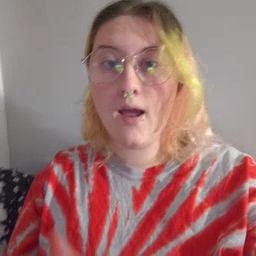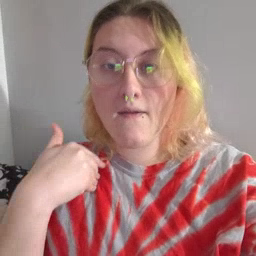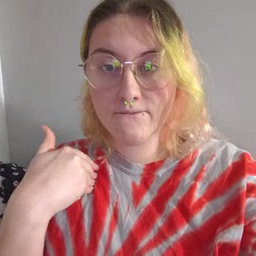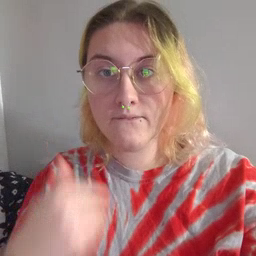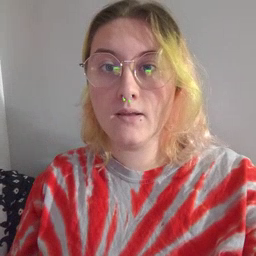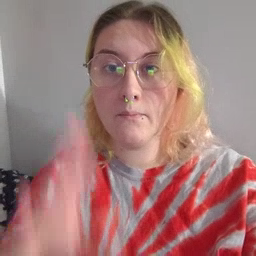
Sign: have